Question: I'm receiving this error(ERR_EMPTY_RESPONSE) on my WebSite(ASP.NET MVC) in some PCs of my clients.
In different clients(with diferent browsers) the Controller that show this error is different.
One of them i have access and i tryed to debug with VisualStudio.

Receiving the same error as production. I put some break points in Index of this controller and BeginRequest/AuthenticateRequest of Global.asax, but in this client when i call CompanyUsersController don't pass in break points and others Controllers pass.
I tryed using Fiddler 2, the same as chrome inspector, get 0 Bytes in Response.
I spent so much time trying to found a better error message
The problem is probably on the server, I am using Azure.
This same project was already running a long time without problems.
Someone can share this same experience? And/or the solution?
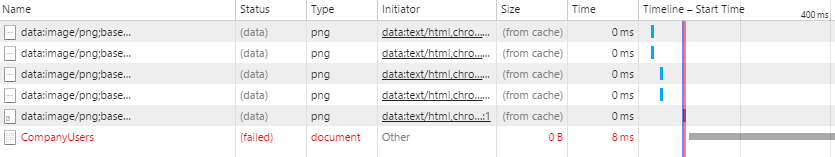
Answer: I found the solution.
Searching in machines that show the error Err_empty_response, i found a software used by Banks for safety.
This software is called in Brazil from WARSAW or GBuster.
Remove this software.
Another solution works without removing the software.
i have just to publish my website again with https:// certificate.
I hope this help someone.